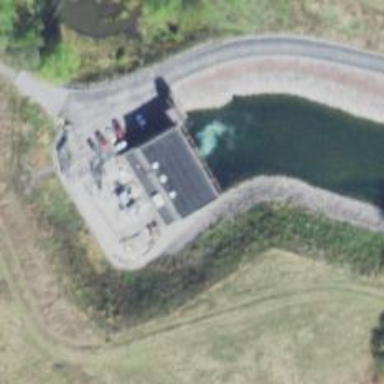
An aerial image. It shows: Hydro power generator.